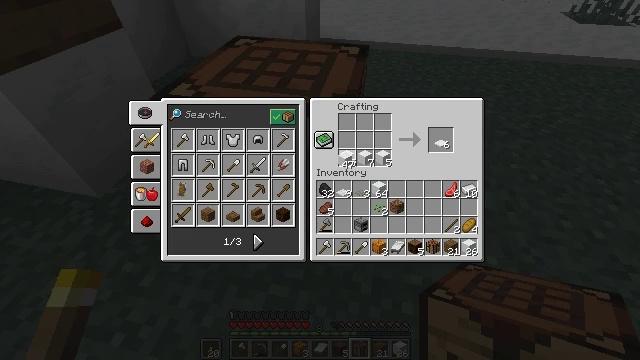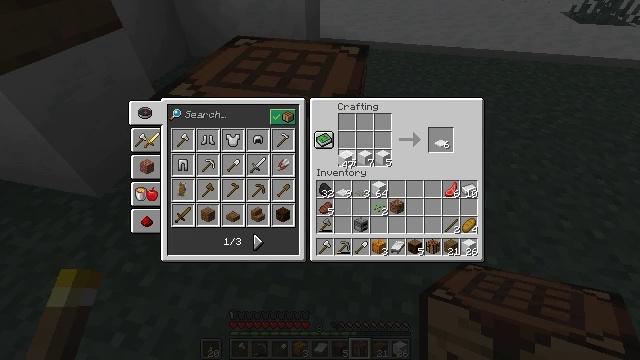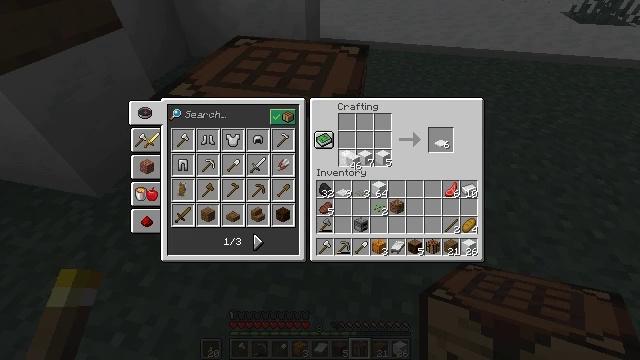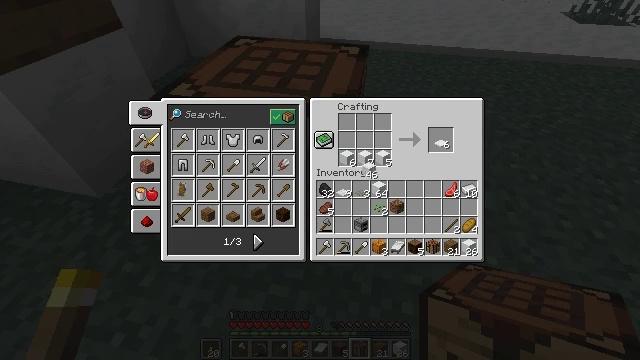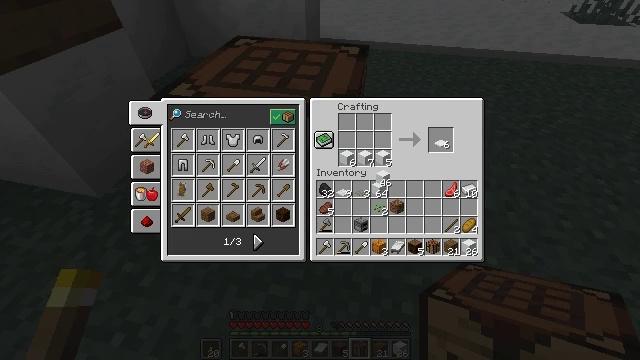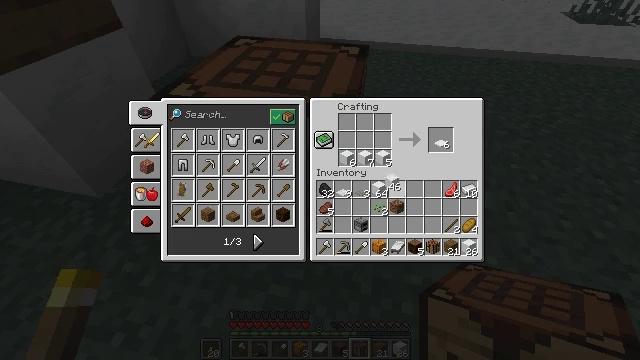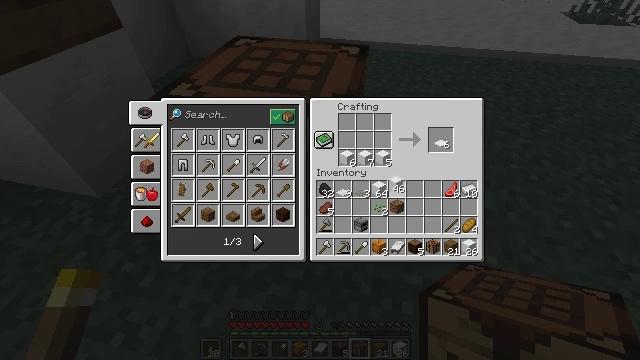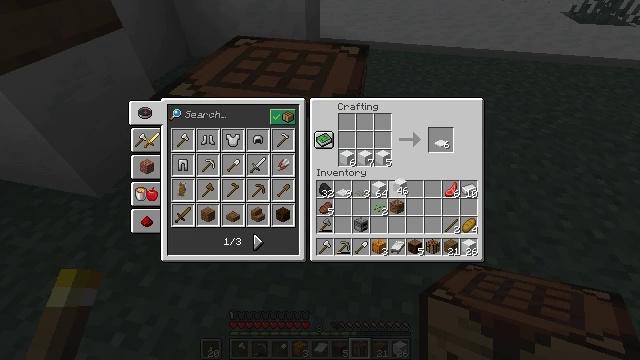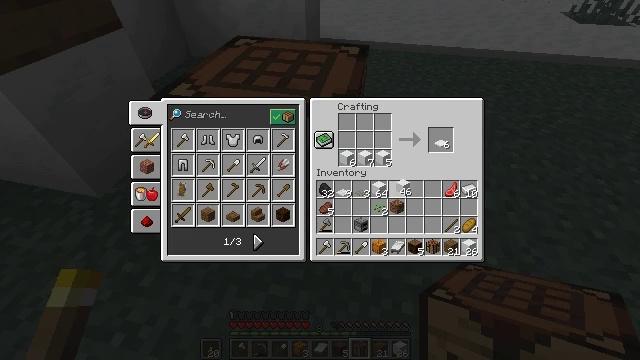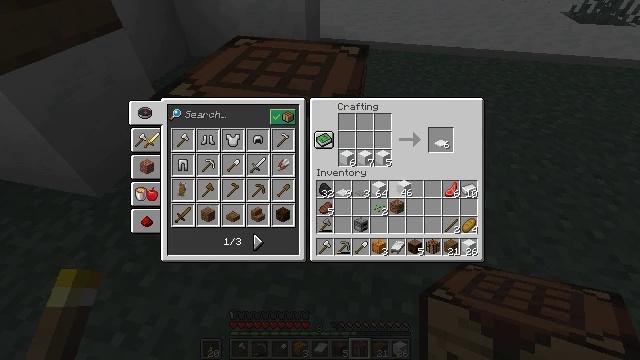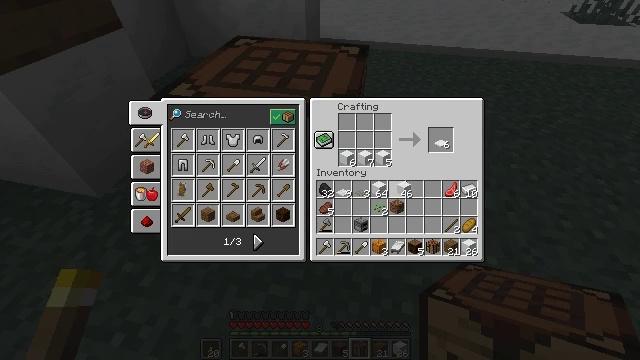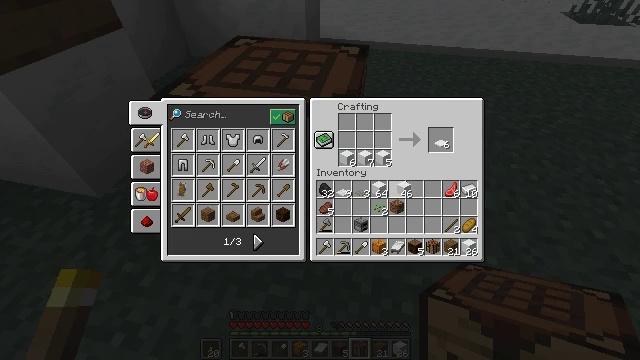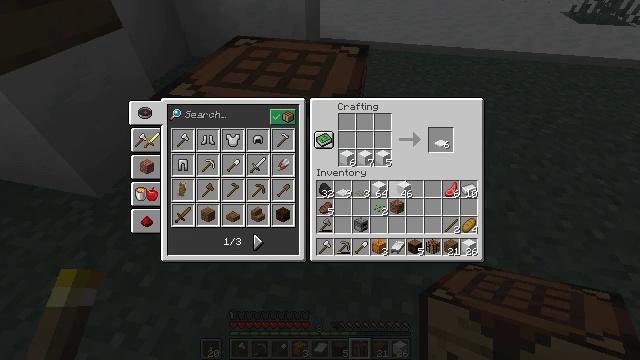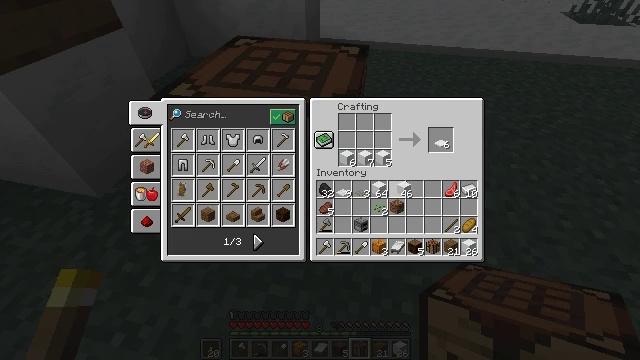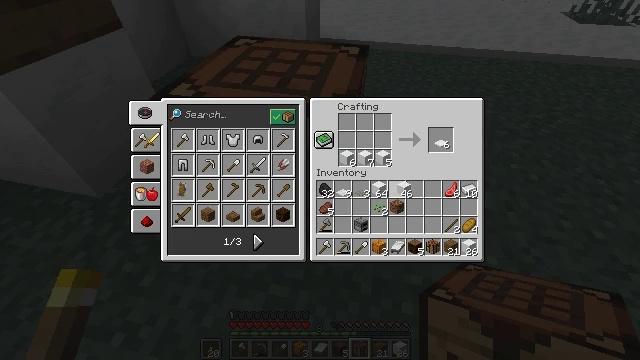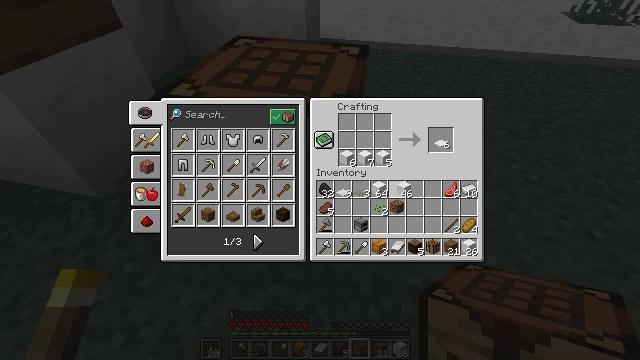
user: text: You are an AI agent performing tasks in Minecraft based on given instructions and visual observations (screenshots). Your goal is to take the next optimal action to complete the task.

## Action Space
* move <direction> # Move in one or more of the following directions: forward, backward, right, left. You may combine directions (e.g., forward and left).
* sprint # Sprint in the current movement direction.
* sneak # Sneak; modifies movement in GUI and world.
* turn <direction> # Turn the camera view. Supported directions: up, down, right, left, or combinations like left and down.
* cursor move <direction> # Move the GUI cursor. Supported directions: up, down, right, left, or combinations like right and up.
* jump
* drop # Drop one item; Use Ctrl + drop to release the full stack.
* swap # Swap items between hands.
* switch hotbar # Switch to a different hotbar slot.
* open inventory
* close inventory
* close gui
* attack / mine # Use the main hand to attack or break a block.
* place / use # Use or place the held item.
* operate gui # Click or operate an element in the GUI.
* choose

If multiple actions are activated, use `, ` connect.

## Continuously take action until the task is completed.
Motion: motion action
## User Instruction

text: Open a crafting table to create snow.
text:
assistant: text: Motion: choose
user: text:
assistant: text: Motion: cursor move right
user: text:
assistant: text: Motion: cursor move right and down
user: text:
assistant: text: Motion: cursor move right and down
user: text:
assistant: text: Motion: cursor move right
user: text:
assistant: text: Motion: no_op
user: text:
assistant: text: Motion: no_op
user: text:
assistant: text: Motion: no_op
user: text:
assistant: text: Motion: no_op
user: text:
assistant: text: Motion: no_op
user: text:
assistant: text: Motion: no_op
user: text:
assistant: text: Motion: no_op
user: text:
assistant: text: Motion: no_op
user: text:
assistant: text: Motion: operate gui
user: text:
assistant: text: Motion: operate gui
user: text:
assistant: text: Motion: no_op
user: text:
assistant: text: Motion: no_op
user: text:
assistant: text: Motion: no_op
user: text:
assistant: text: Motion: no_op
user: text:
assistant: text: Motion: no_op
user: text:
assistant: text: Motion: no_op
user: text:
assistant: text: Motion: no_op
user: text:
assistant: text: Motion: no_op
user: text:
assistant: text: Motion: operate gui
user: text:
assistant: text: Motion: operate gui
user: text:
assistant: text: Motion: no_op
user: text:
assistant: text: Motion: cursor move up
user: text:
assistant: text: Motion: cursor move up
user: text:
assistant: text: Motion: no_op
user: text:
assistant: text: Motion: no_op